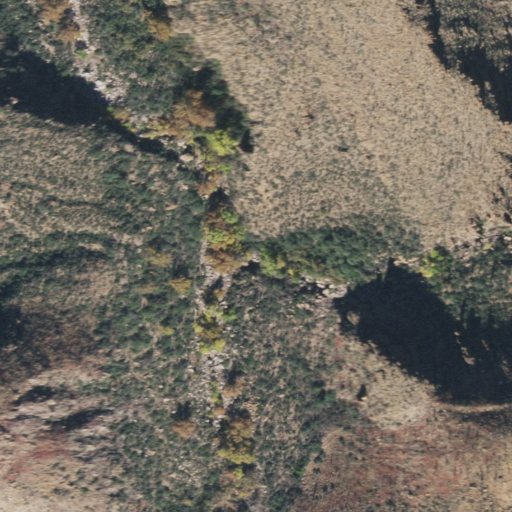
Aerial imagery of valley in Arizona named Rawhide Canyon containing shrub and woody wetlands